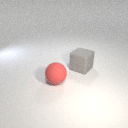
large red rubber sphere to the left of large gray rubber cube